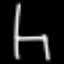
Label: chair